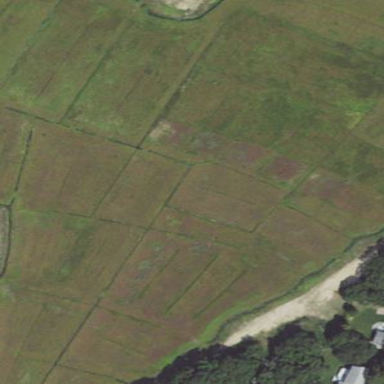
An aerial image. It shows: Cranberries are grown in farmland located near wetland area.